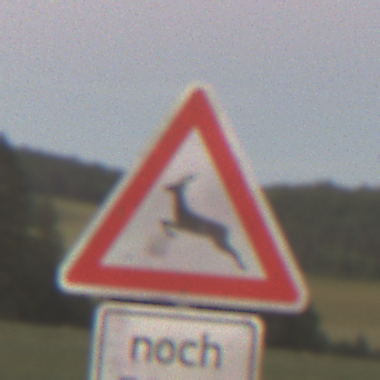
Verkehrszeichen: WildwechselRechts
Zusatzzeichen unten: LaengeEinerStrecke3
Umgebung: Outdoor, Nature
Tageszeit: SunriseSunset
Wetter: Clear
Licht: Natural
Jahreszeit: NotSpecified
Kontrast: LowContrast